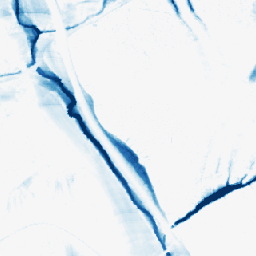
Category: morphological
Decomposition family: morphological_ellipse
Decomposition parameters: operation: closing
width: 10
height: 50
Upsampling method: nearest
Upsampling parameters: scale: 8
Upsampling scale: 8